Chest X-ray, PA view. Patient: 48 years old, sex F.
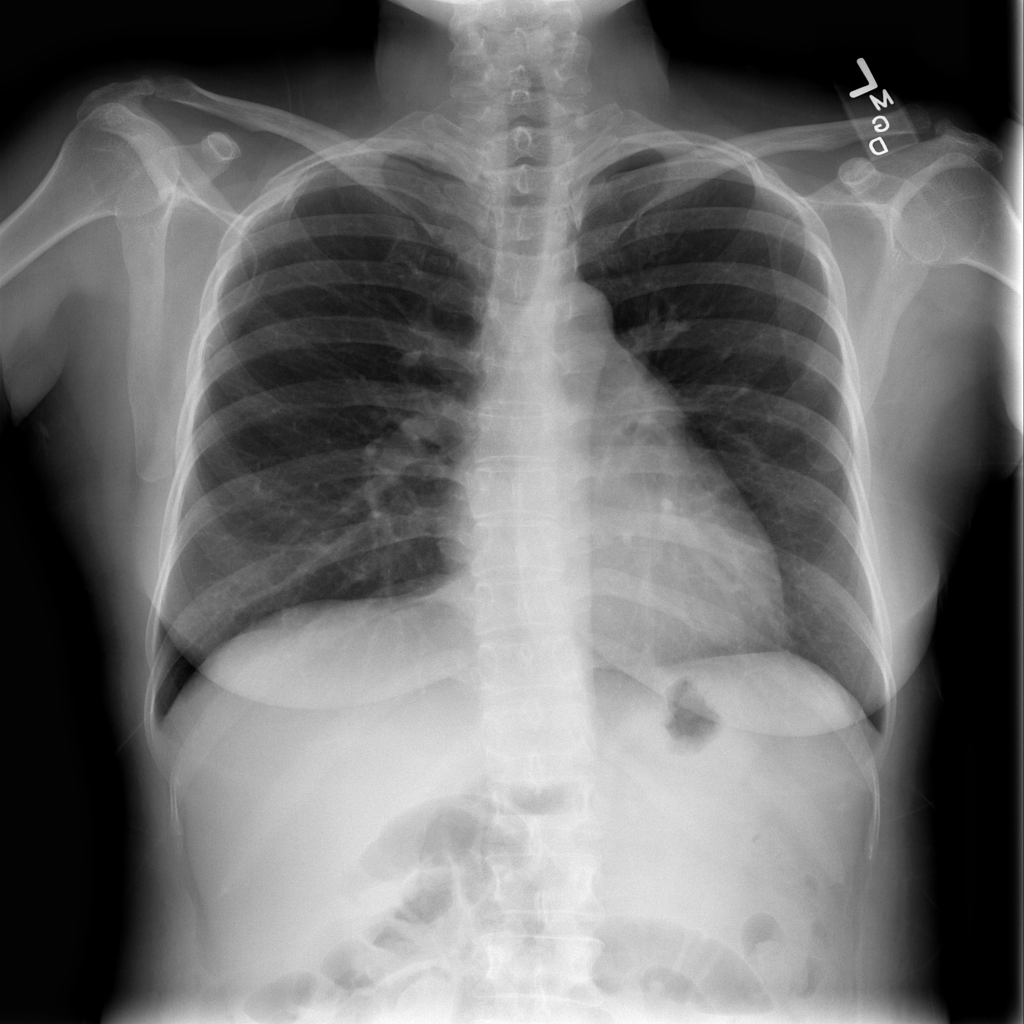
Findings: Effusion